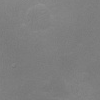
Atmospheric dust classification: dusty